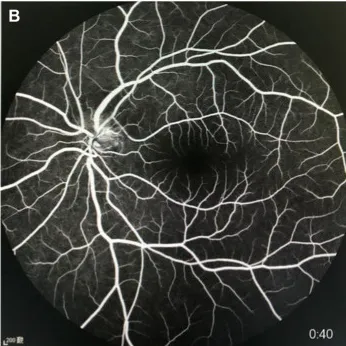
FFA images of the eyes of the patient. Shows early stage of FFA of left eye.
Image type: ophthalmic_imaging (ophthalmic_angiography)